Interaction volume radius: 5 \u00c5
Interaction volume height: 30 \u00c5
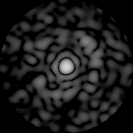
Disorder parameter: 0.7818